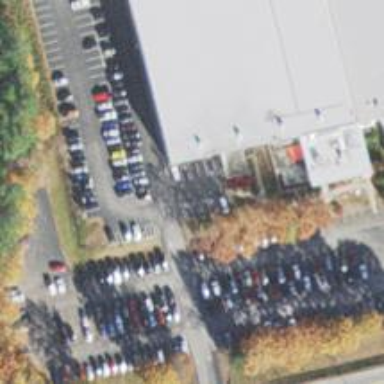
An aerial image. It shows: Parking space.